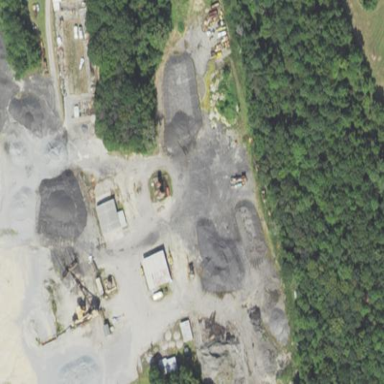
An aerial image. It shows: Quarry area.